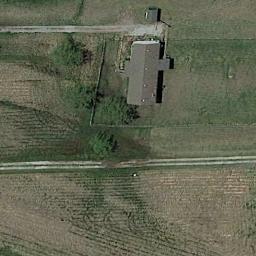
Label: sparse_residential